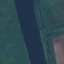
Label: River